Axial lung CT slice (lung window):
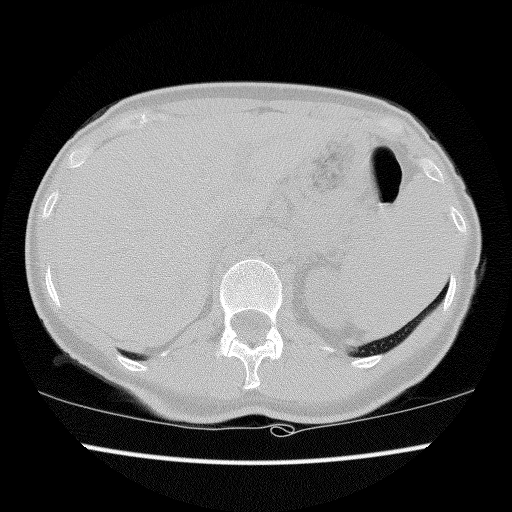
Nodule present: no